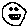
Label: smiley face